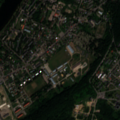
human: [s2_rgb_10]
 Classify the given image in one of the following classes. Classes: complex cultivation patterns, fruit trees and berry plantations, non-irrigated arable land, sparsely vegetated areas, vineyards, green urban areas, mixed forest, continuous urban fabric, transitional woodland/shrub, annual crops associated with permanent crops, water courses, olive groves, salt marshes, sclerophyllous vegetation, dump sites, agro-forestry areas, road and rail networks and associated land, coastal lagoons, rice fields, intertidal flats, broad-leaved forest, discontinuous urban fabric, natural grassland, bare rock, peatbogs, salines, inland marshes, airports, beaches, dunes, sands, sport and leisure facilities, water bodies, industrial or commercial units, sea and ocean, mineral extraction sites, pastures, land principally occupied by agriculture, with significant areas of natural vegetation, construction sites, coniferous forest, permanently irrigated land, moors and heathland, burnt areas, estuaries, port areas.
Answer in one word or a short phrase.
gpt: discontinuous urban fabric, industrial or commercial units, green urban areas, transitional woodland/shrub, water courses